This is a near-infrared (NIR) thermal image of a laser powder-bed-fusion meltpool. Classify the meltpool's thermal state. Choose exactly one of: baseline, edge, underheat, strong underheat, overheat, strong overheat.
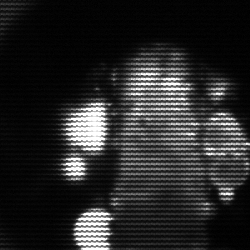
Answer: strong underheat